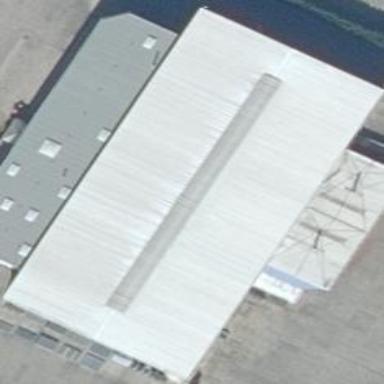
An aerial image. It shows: Commercial building.